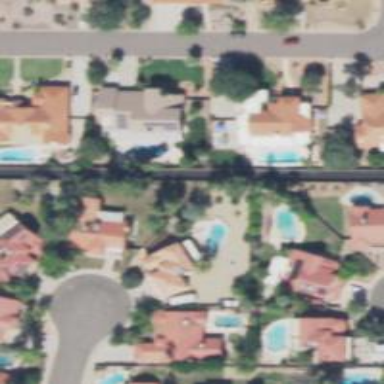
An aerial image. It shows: Outdoor swimming pool located on leisure land.